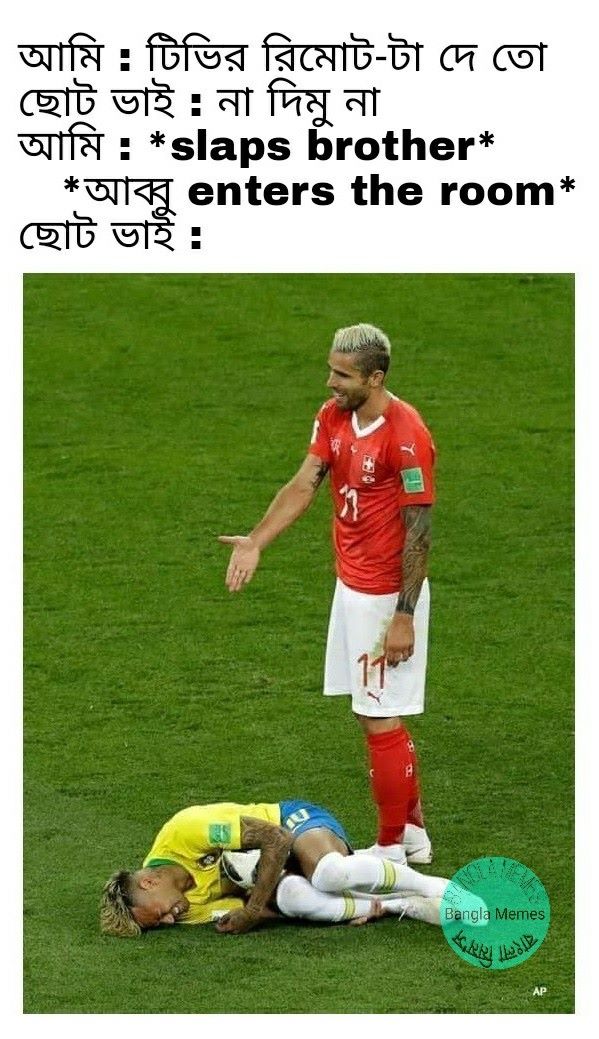
Caption: আমিঃ টিভির রিমোট-টা দে তো      ছোট ভাইঃ না দিমু না     আমিঃ *slaps brother*      *আব্বু enters the room*      ছোট ভাই :
Label: non-hate